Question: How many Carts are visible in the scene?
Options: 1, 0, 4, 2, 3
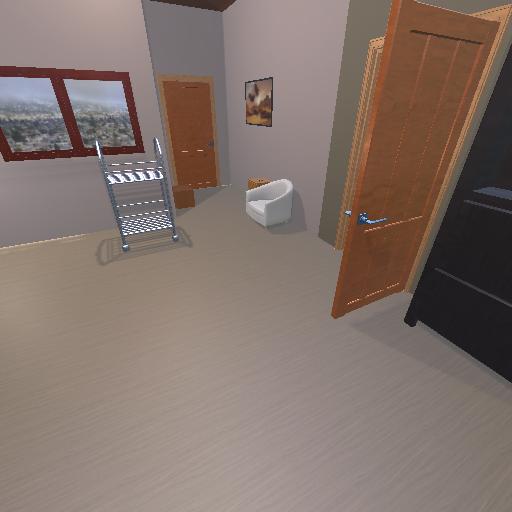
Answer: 1